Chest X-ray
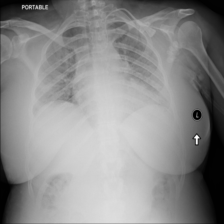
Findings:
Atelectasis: negative
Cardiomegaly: negative
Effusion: negative
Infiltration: negative
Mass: negative
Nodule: negative
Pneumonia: negative
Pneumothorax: negative
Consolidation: negative
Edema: negative
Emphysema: negative
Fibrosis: negative
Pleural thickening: negative
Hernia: negative